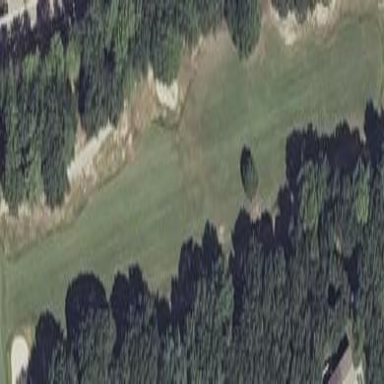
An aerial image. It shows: Scenic golf fairway.